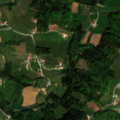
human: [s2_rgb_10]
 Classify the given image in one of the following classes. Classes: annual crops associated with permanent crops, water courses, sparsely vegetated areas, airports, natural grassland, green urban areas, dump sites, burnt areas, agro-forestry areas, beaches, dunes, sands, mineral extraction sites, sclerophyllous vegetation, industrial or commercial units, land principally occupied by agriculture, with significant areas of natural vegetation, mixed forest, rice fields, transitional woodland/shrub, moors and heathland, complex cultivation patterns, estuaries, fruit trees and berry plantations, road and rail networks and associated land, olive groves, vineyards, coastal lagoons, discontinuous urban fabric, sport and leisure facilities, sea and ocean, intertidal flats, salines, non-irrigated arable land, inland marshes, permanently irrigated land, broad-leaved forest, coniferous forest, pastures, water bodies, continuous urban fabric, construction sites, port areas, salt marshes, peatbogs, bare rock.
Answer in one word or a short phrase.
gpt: discontinuous urban fabric, pastures, complex cultivation patterns, broad-leaved forest, mixed forest